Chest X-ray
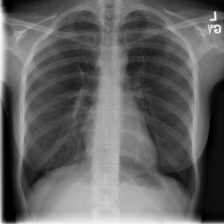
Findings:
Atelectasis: negative
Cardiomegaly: negative
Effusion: negative
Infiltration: negative
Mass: negative
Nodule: negative
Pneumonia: negative
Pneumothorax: negative
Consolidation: negative
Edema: negative
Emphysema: negative
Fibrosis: negative
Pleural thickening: negative
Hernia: negative